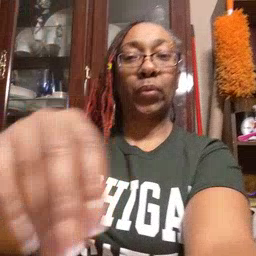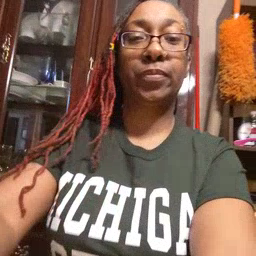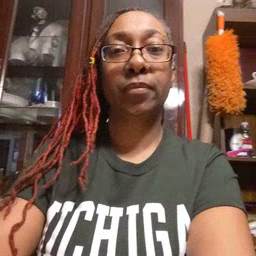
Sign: alligator